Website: apple
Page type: billing-address
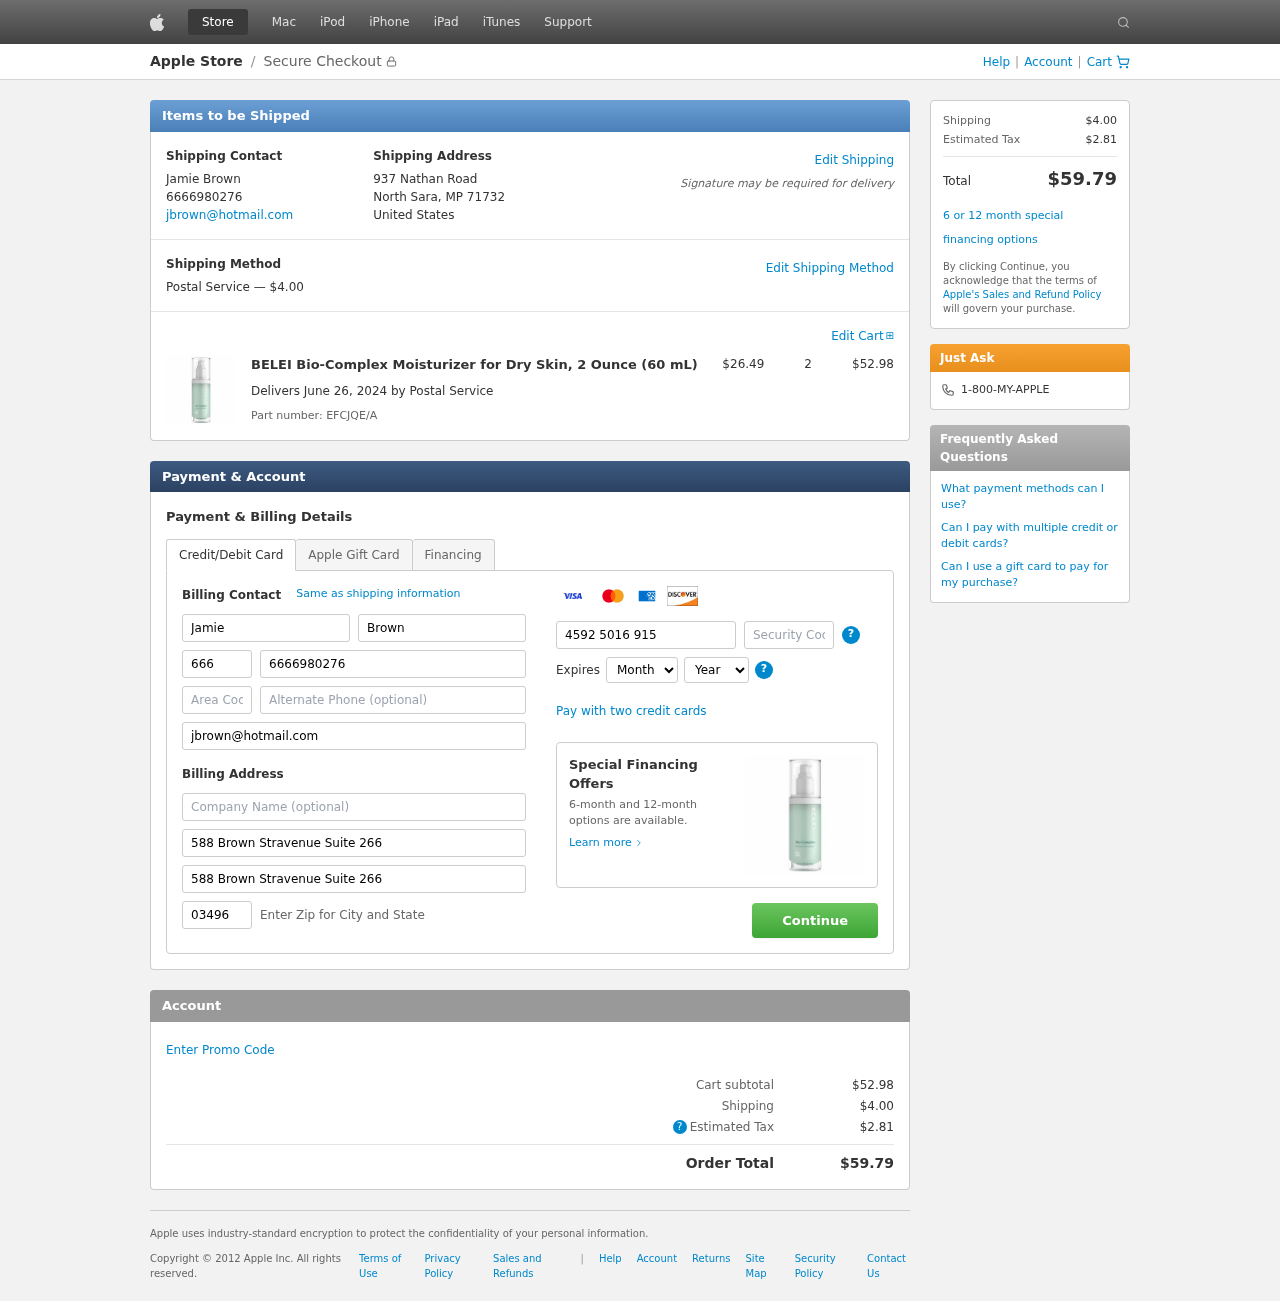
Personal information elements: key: PII_CARD_CVV
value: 079
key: PII_CARD_EXPIRY_MONTH
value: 06
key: PII_CARD_EXPIRY_YEAR
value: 26
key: PII_CARD_NUMBER
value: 4592 5016 9156 9787
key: PII_CITY_STATE_ZIP
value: North Sara, MP 71732
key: PII_COUNTRY
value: United States
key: PII_EMAIL
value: jbrown@hotmail.com
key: PII_FIRSTNAME
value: Jamie
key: PII_FULLNAME
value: Jamie Brown
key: PII_LASTNAME
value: Brown
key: PII_PHONE
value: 6666980276
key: PII_PHONE_AREA
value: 666
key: PII_POSTCODE2
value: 03496
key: PII_STREET
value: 937 Nathan Road
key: PII_STREET2
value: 588 Brown Stravenue Suite 266
Product elements: key: PRODUCT1_NAME
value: BELEI Bio-Complex Moisturizer for Dry Skin, 2 Ounce (60 mL)
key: PRODUCT1_PRICE
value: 26.49
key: PRODUCT1_QUANTITY
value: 2
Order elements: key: ORDER_SHIPPING_COST
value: $4.00
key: ORDER_SUBTOTAL
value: $52.98
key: ORDER_DELIVERY_DATE
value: June 26, 2024
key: ORDER_PART_NUMBER
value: EFCJQE/A
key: ORDER_TAX
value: $2.81
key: ORDER_TOTAL
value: $59.79